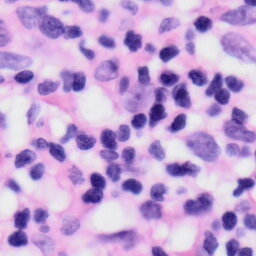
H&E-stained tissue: Skin